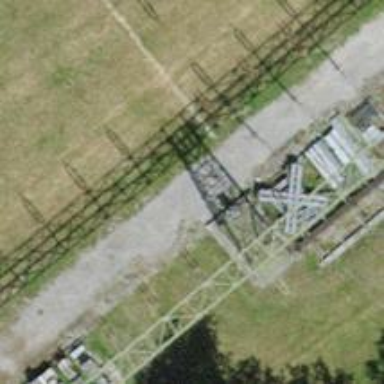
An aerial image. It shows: Power line in the image.